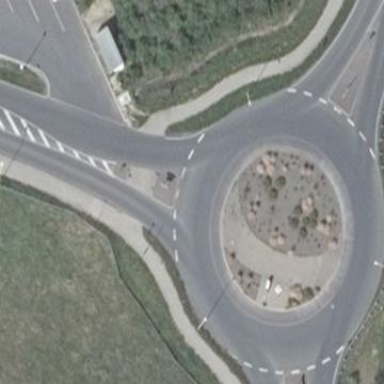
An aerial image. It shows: Tertiary road made of asphalt leading to roundabout junction.